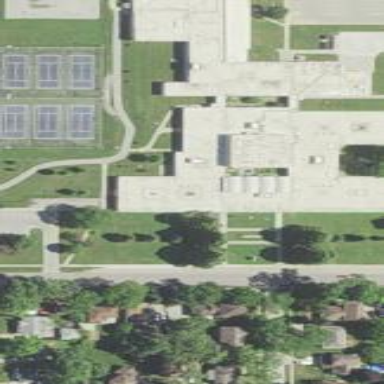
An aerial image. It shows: School building.